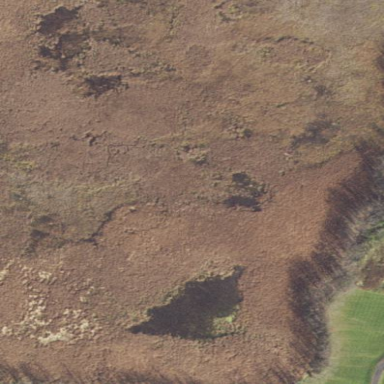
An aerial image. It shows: Marshy wetland area.